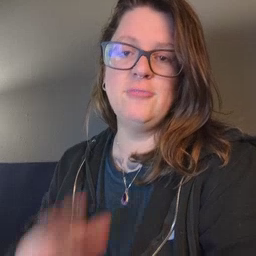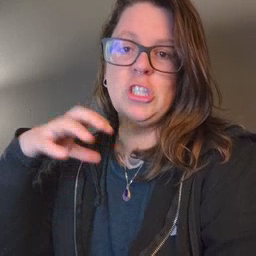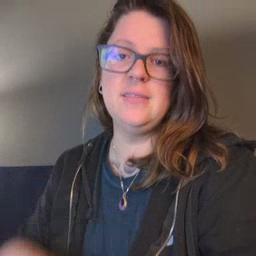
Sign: rain